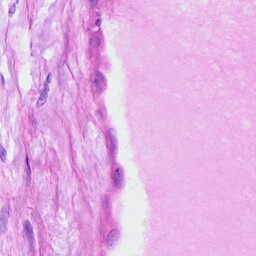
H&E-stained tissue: Ovarian